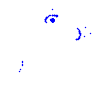
Particle: proton